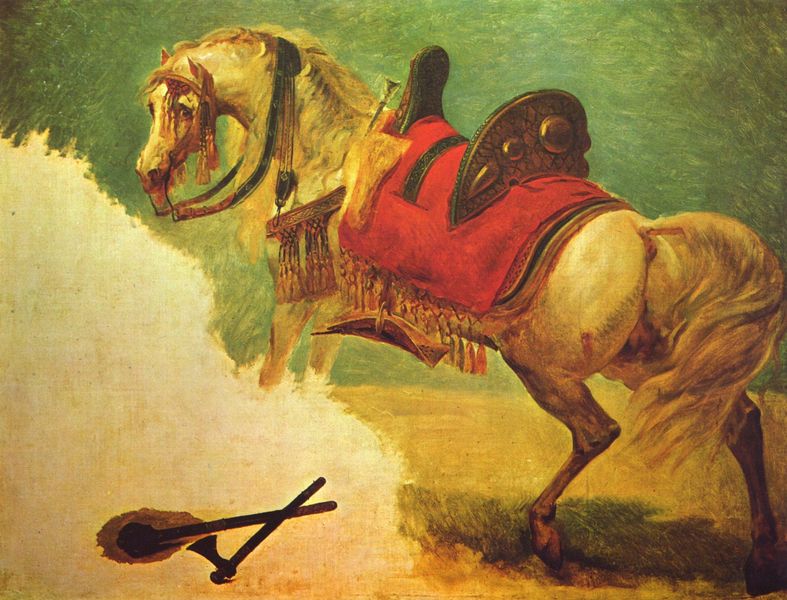
Titel: Das Pferd Mustapha Paschas
Künstler: Baron Antoine Jean Gros
Standort: Besançon
Institution: Musée des Beaux-Arts
Schlagwörter: blau, dunkel, gemälde, himmel, kampf, schatten, weiß, gelb, grün, ocker, braun, bunt, grau, hell, holz, licht, orange, schmuck, schwarz, skizze, türkis, zimmer, blick, rot, tier, wolke, beige, augen, stehen, tod, tot, portrait, rückenlehne, öl, erde, horizont, auge, fransen, kordeln, decke, traurig, pferd, reiter, beine, fell, huf, hufe, mähne, reiten, sattel, schwanz, schweif, steigbügel, zaumzeug, zügel, bein, farbig, lehne, sitz, laufen, wüste, angst, krieg, schlacht, wild, detail, seitenansicht, kordel, quaste, warten, blut, orientalisch, geschirr, druck, stich, waffen, waffe, staub, tasche, entwurf, ritter, rüstung, schimmel, trense, unvollendet, flecken, fragment, harnisch, werkzeug, läufe, axt, ross, pfer, nüstern, fall, krieger, troddel, halfter, zaum, bommel, trotteln, unfertig, beil, ferse, keule, bügel, gefallen, scheuklappen, hengst, araber, quasten, schabracke, galopp, satteldecke, indianisch, studio, mager, teil, franse, trab, horse, lücke, waren, galoppieren, banjo, flanke, san, ängstlich, abdecker, arbaer, auhenklappe, büschig, holzsattel, lippizaner, orientaloisch, xt, axe, eriß, abwurf, lipizzaner, roter sattel, schabrackr